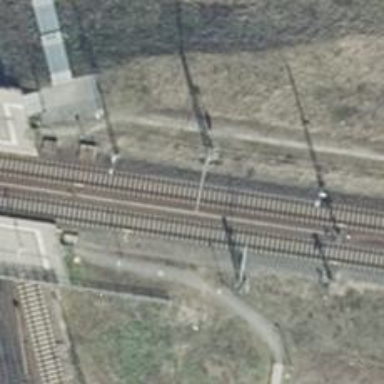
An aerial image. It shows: Milestone along the railway track with catenary mast.